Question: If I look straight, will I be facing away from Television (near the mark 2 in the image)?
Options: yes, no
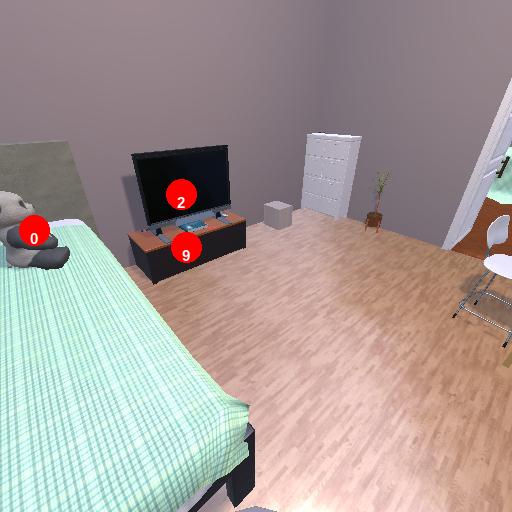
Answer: yes